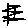
Label: zigzag